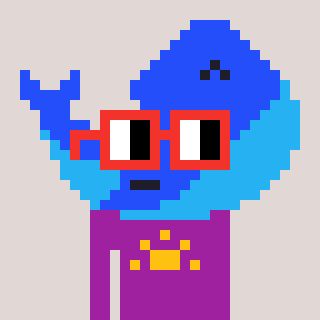
a pixel art character with square red glasses, a whale-shaped head and a magenta-colored body on a warm background